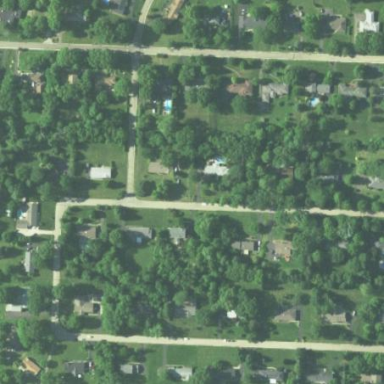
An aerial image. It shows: Residential area within subdivision.